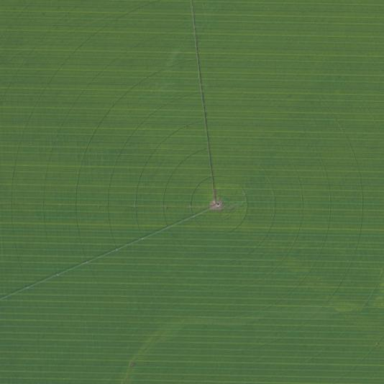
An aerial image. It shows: Farmland with pivot irrigation system.